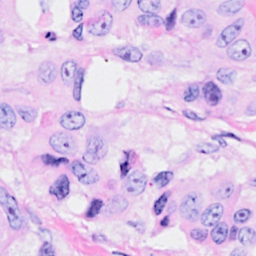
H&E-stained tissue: Breast